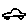
Label: car